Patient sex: M
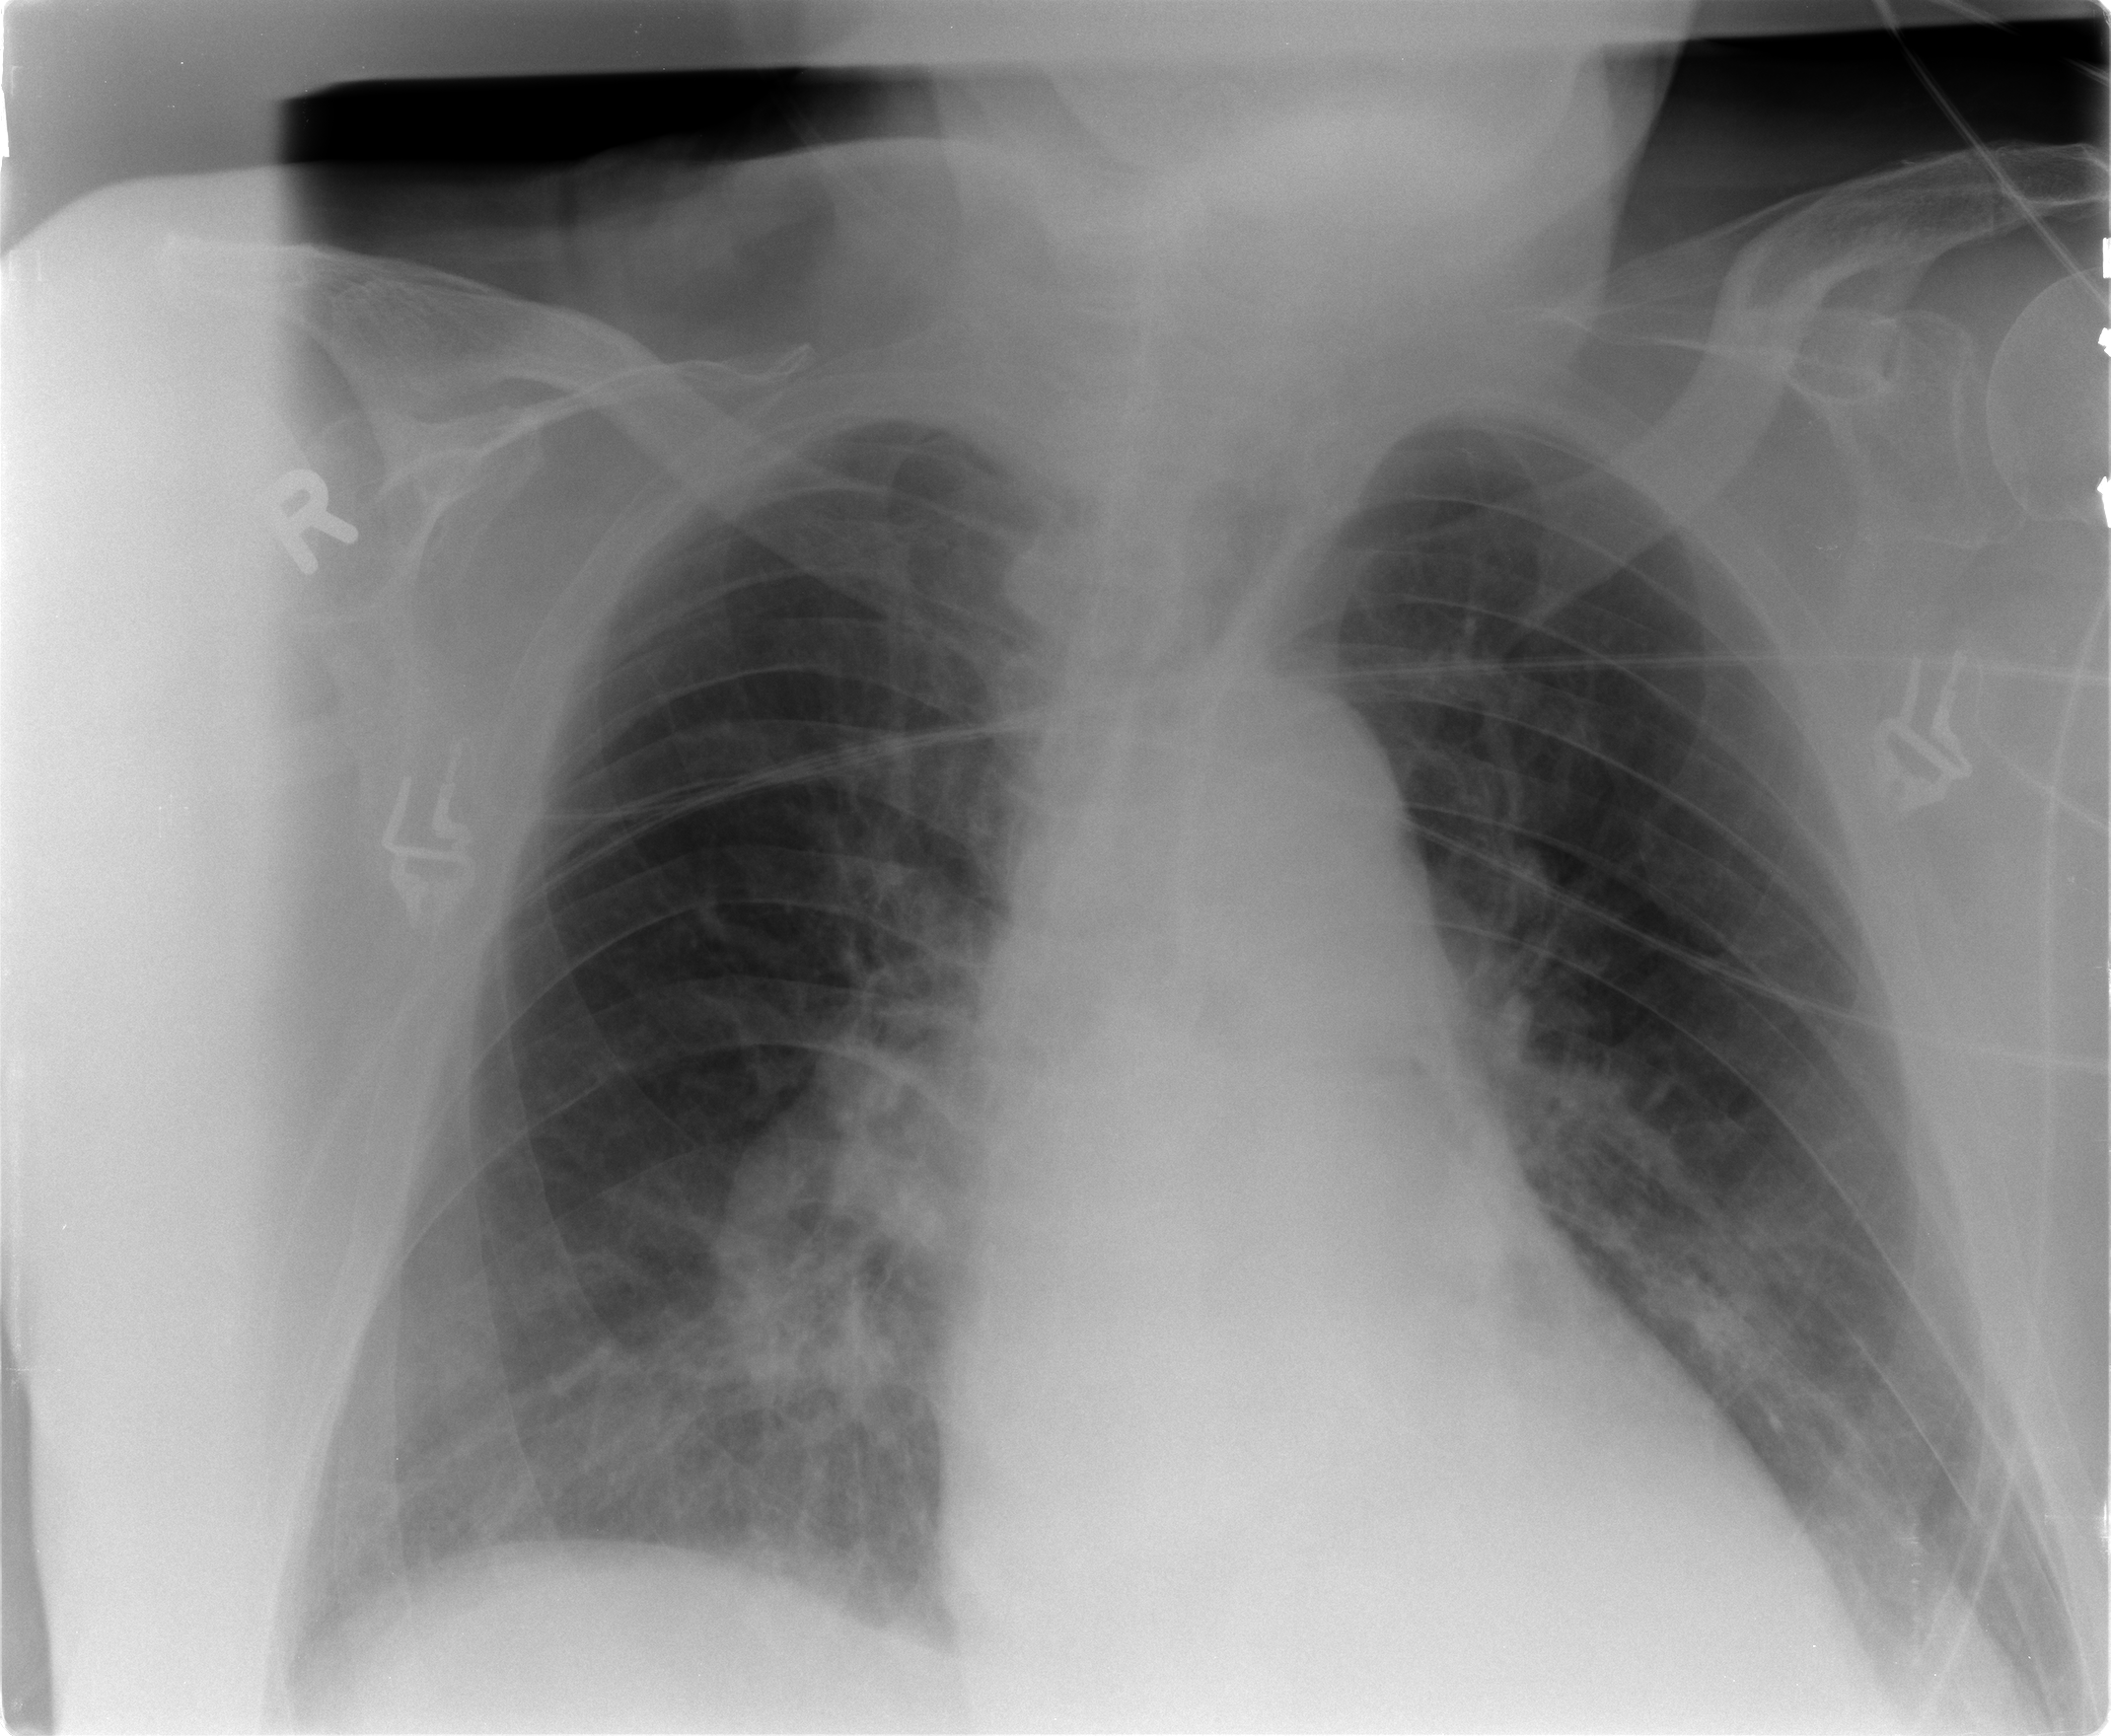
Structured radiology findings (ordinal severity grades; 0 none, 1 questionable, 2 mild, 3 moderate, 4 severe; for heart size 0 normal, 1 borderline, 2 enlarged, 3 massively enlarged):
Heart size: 2
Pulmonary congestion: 2
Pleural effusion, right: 0
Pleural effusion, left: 0
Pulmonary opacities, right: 0
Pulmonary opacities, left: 0
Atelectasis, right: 0
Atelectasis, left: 2